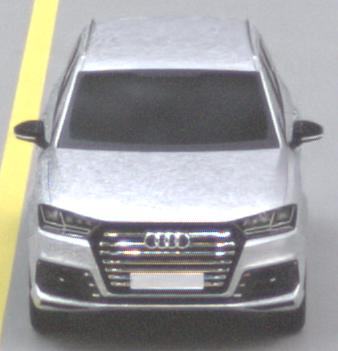
Make: Audi
Model: SQ7
Detailed model: -
Model produced from: 2016
Model produced until: 2018
Doors: 5
Color: white
Road condition: wet road
Daytime: sunrise or sunset
Contrast: medium contrast